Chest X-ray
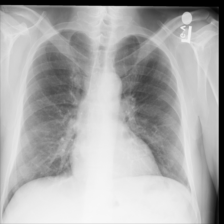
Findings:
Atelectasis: negative
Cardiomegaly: negative
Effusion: negative
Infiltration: negative
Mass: negative
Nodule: negative
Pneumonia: negative
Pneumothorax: negative
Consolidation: negative
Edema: negative
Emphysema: negative
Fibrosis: negative
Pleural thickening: negative
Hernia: negative